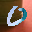
Label: 0